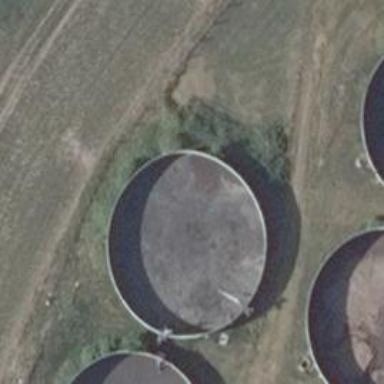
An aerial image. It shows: Storage tank building.